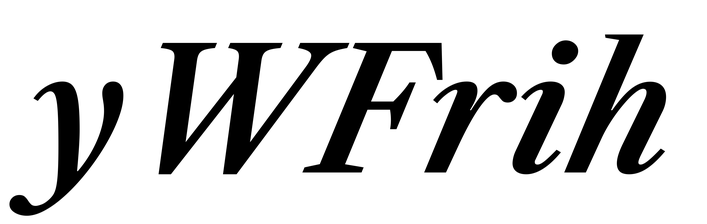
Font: LibreCaslonText-Italic_SemiBold_Italic